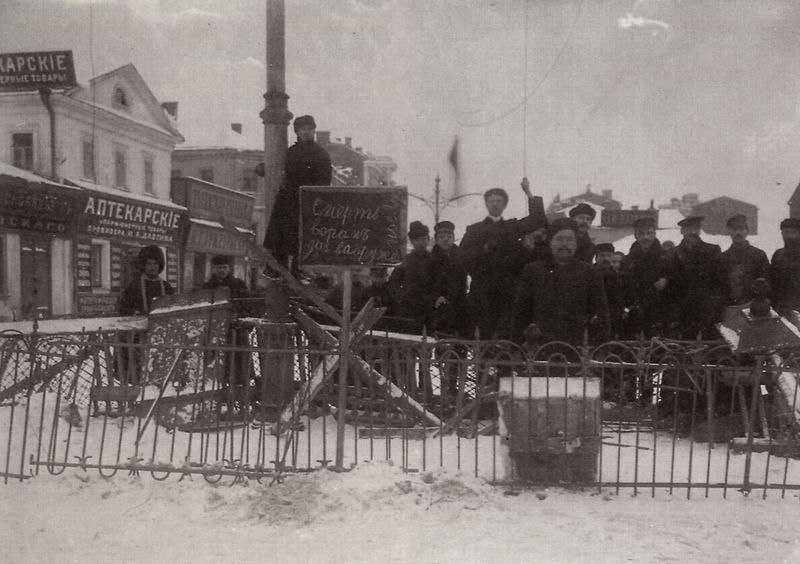
Titel: Barrikaden an der Ecke der Zeleznovskaja Straße, Moskau
Künstler: Aleksej Karlovic Zavadskij
Schlagwörter: himmel, mann, weiß, menschen, stadt, fenster, frau, geste, grau, holz, hüte, lampe, laterne, männer, schwarz, säule, gebäude, haus, schnee, zaun, bart, mütze, mützen, schnurrbart, gesten, häuser, kalt, geschäft, mast, russland, giebel, winter, geschäfte, platz, soldaten, tafel, balken, geländer, bretter, foto, fotografie, schild, kälte, schwarz-weiss, revolution, schilder, text, aufstand, demonstration, streik, mäntel, photo, fellmütze, stange, russisch, gibel, bewohner, barrikade, barrikaden, kyrillisch, protest, fotograf, russischer fotograf, barikade, barikaden, drof, lampenmast, russischer, russlad